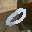
Label: 0